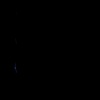
Label: space